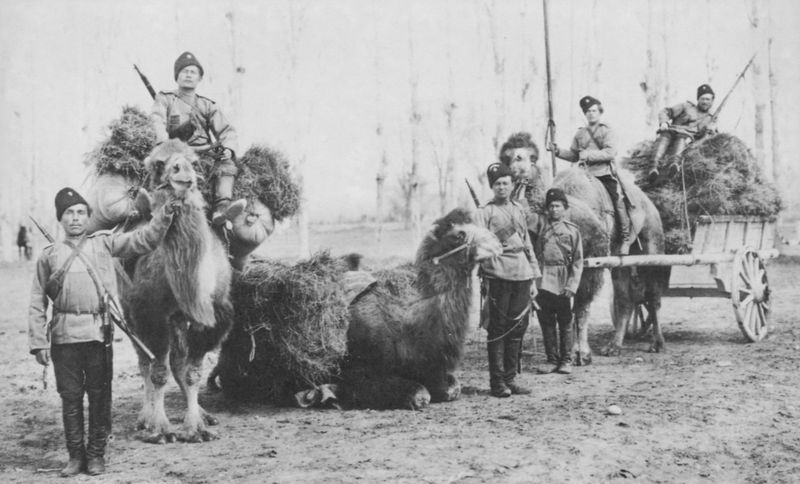
Titel: Orenburger Kosaken
Künstler: Russischer Photograph
Standort: Lausanne
Institution: Musée de l'Elysée
Schlagwörter: baum, gruppe, himmel, kämpfer, bäume, menschen, sand, grau, holz, hut, hüte, licht, männer, schwarz, stroh, weiss, gürtel, tier, tiere, hemd, hose, jacke, mütze, mützen, messer, birke, birken, erde, sonne, boden, futter, sitzend, drei, karren, reiter, räder, fell, reiten, ernte, hemden, heu, last, russland, kutsche, rad, wagen, soldaten, liegend, foto, fotografie, karawane, orient, porträts, heuhaufen, asien, schwarz weiss, militär, schwert, säbel, uniform, uniformen, waffen, soldat, waffe, deichsel, degen, stiefel, gruppenbild, treiber, gewehr, dolch, lasttier, gewehre, kolonne, russen, arabien, aufnahme, heuwagen, ware, kamel, heuballen, lasttiere, kosaken, kamele, dromedar, lama, arabiek, dromedare, heubüschel